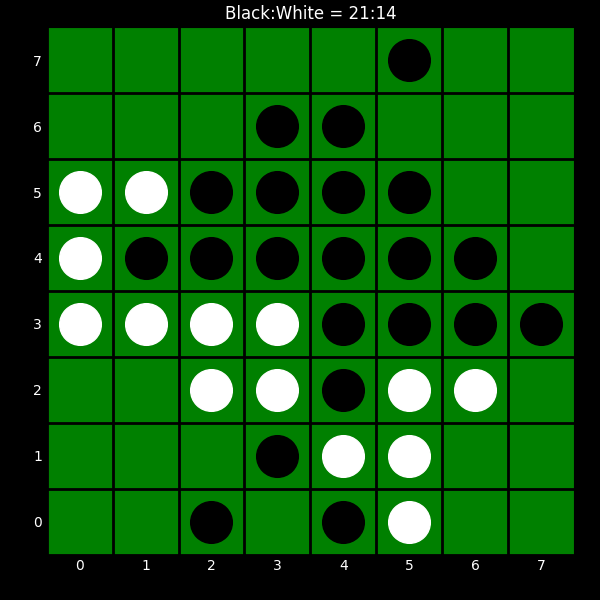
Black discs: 21
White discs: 14